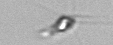
Label: Calciopappus